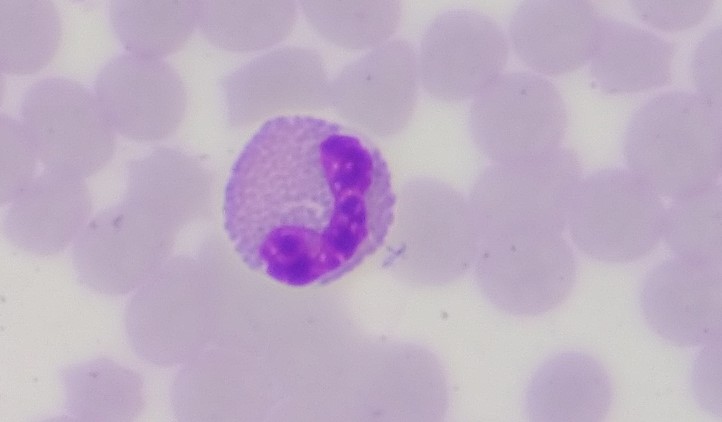
White blood cell type: Eosinophil